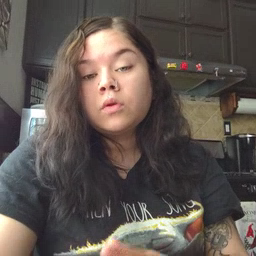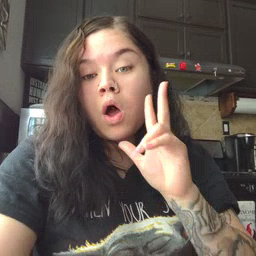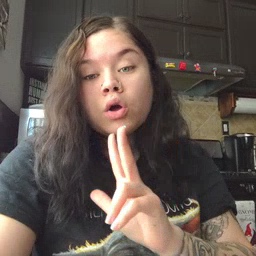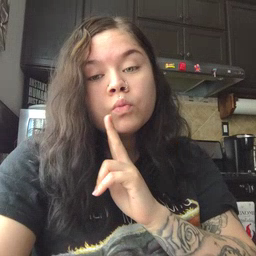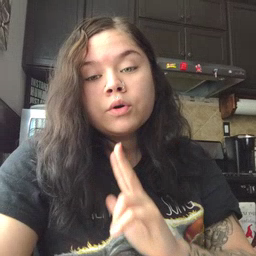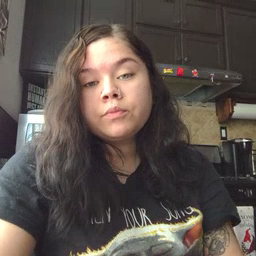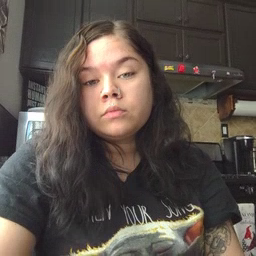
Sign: underwear